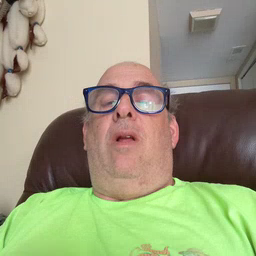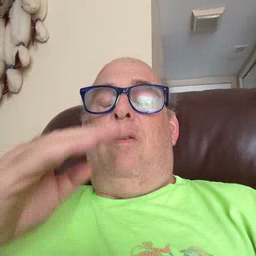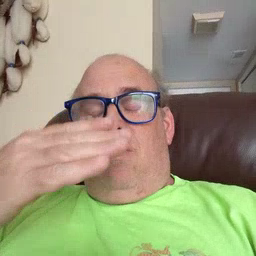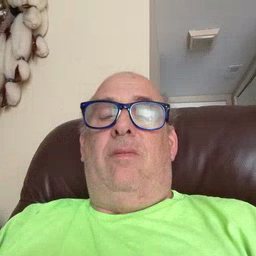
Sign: sleepy